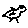
Label: bird